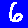
Digit: 6